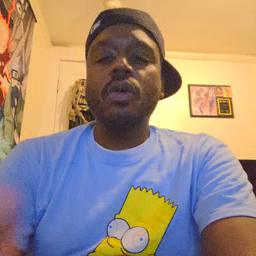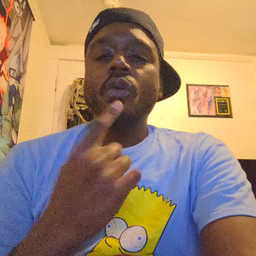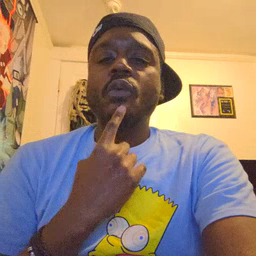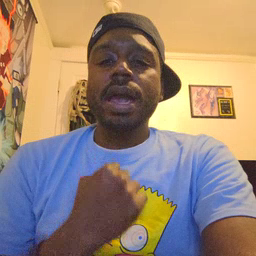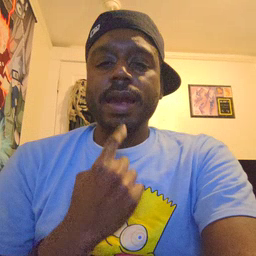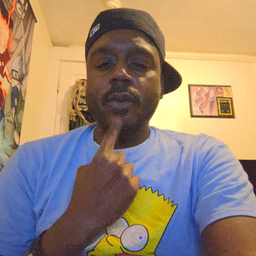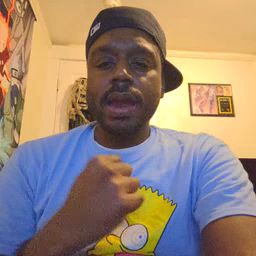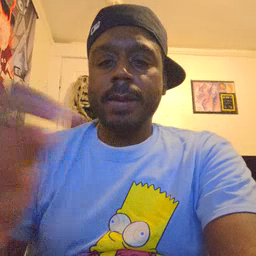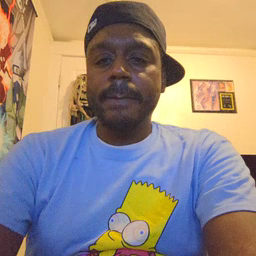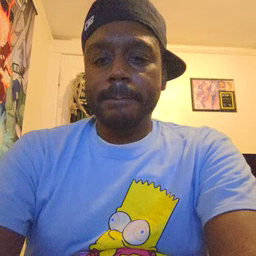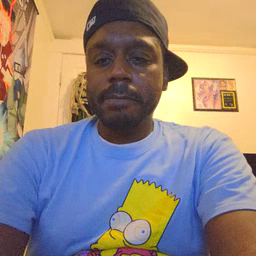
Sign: red